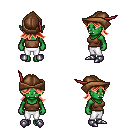
a pixel art fantasy rpg character, female body template, orc, green skin, brown pirate shirt, white pants, red loose hair, leather cap, metal boots, four views (front, back, left, right), 2x2 character sprite sheet, small pixel art, hard edges, no anti-aliasing